Question: What is the value of the measurement in the image?
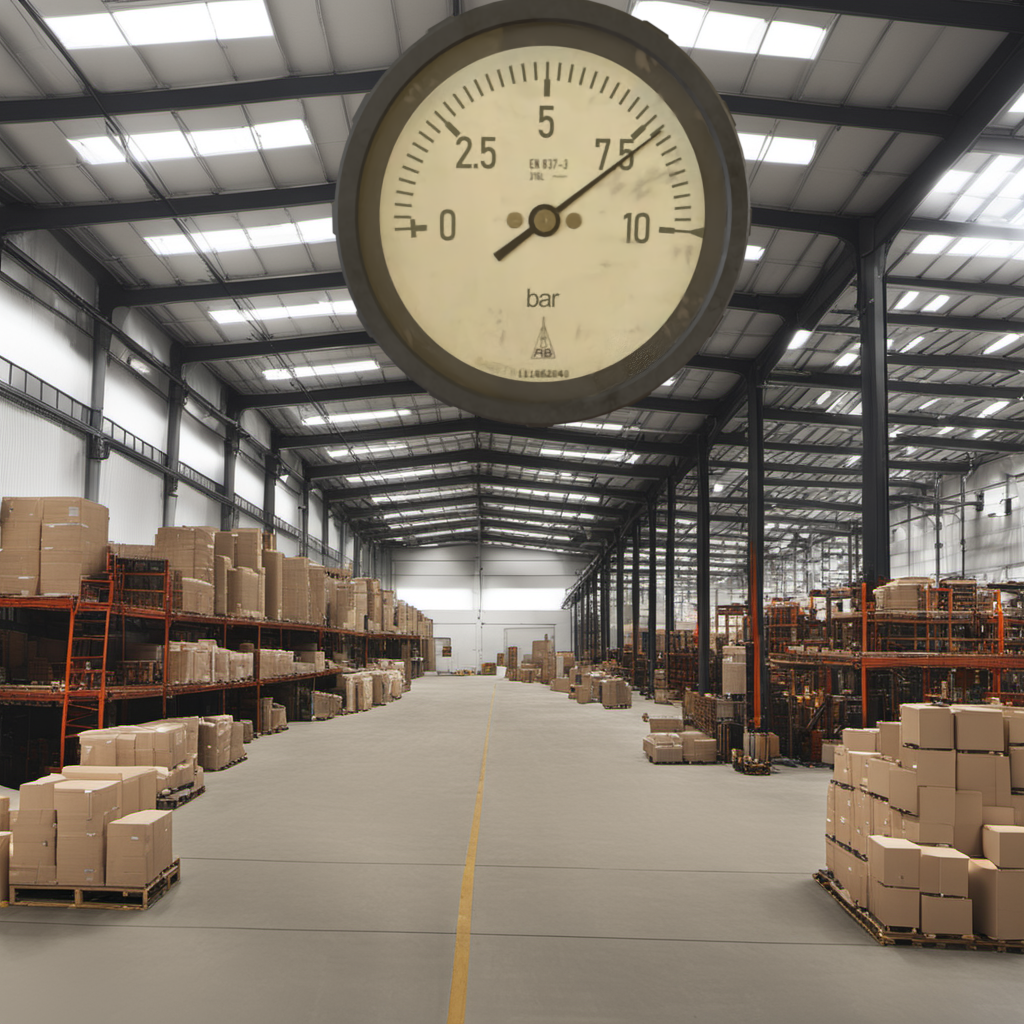
Answer: The result is 7.7
Question: What is the value range of the measurement in the image?
Answer: The range is from 0 to 10
Question: What is the minimum and maximum value of the measurement shown in the image?
Answer: The minimum value is 0 and the maximum value is 10